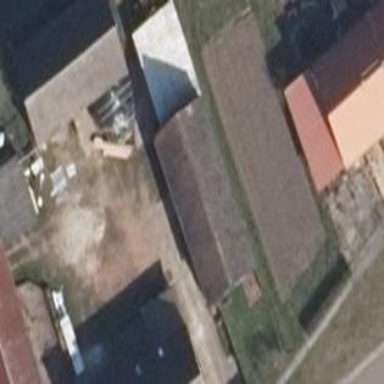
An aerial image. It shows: Farm auxiliary building.